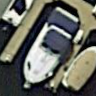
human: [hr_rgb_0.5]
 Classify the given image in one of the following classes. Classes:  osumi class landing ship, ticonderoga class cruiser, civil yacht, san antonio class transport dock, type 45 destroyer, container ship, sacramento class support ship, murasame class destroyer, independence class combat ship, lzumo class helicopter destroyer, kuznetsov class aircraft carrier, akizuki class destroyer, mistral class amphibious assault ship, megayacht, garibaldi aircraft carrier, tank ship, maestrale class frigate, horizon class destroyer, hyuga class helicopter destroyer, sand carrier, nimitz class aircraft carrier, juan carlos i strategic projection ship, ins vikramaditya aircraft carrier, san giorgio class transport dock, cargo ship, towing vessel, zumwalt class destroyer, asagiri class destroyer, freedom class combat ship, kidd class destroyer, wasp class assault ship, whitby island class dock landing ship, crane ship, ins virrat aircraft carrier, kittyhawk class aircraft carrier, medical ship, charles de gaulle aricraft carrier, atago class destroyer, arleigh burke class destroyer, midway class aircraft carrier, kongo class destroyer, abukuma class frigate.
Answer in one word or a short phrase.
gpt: Civil yacht